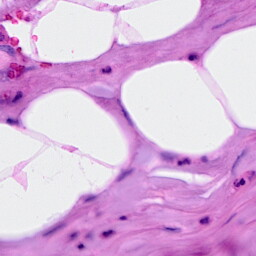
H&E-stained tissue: Breast